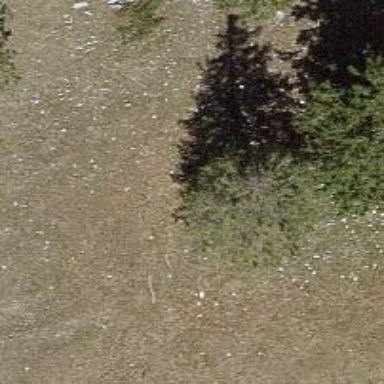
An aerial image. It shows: Single tag "natural: tree."